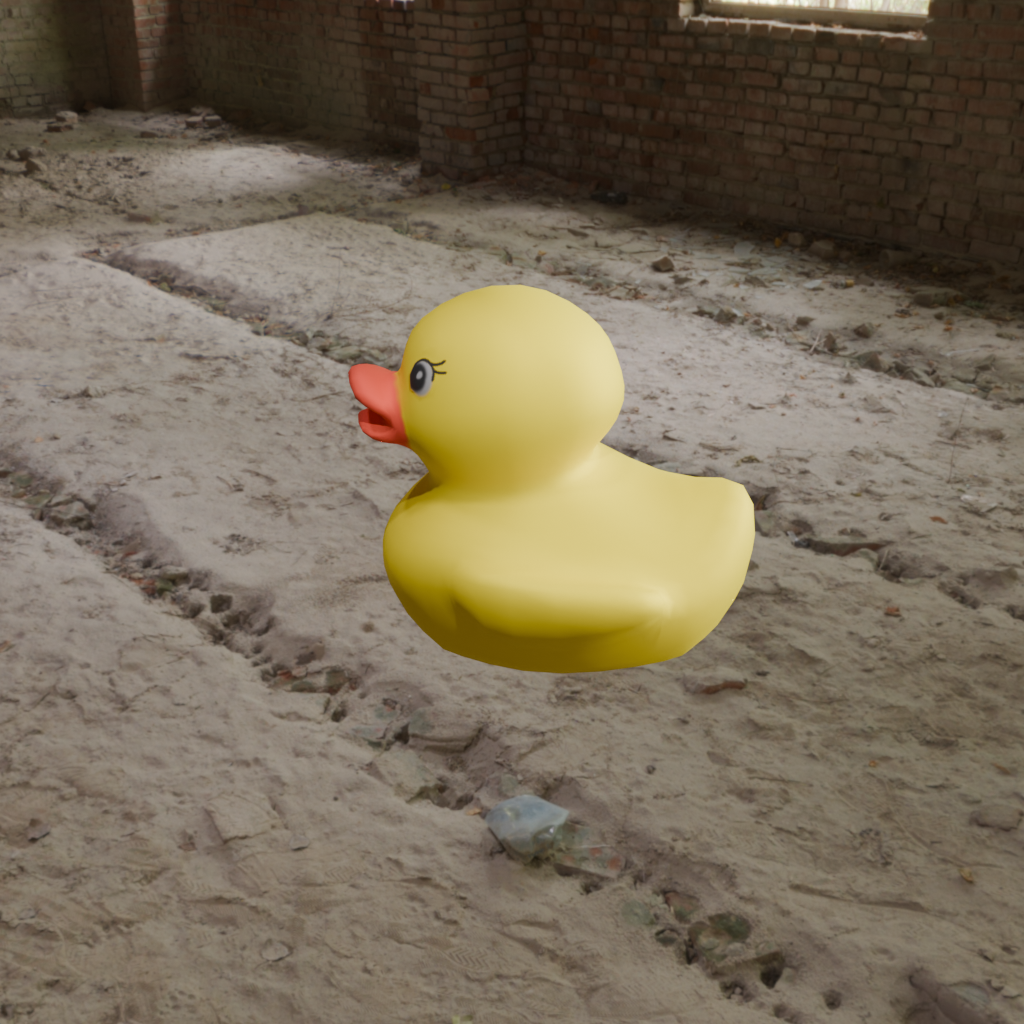
an image of a yellow rubber duck seen from <left> in an interior of an abandoned industrial building.